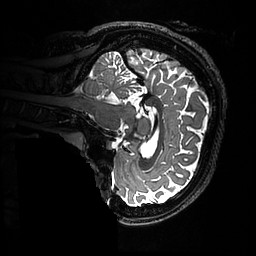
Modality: T2w
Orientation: sagittal
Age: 25
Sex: female
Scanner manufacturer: ge
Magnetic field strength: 3 T
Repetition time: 3.202 s
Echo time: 0.06683 s